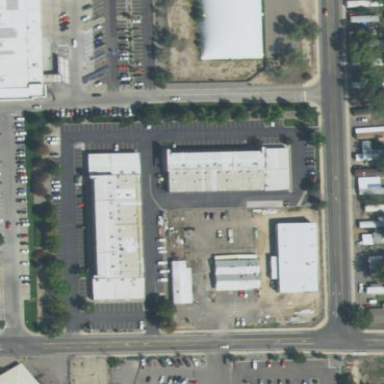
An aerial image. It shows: Commercial area.